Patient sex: F
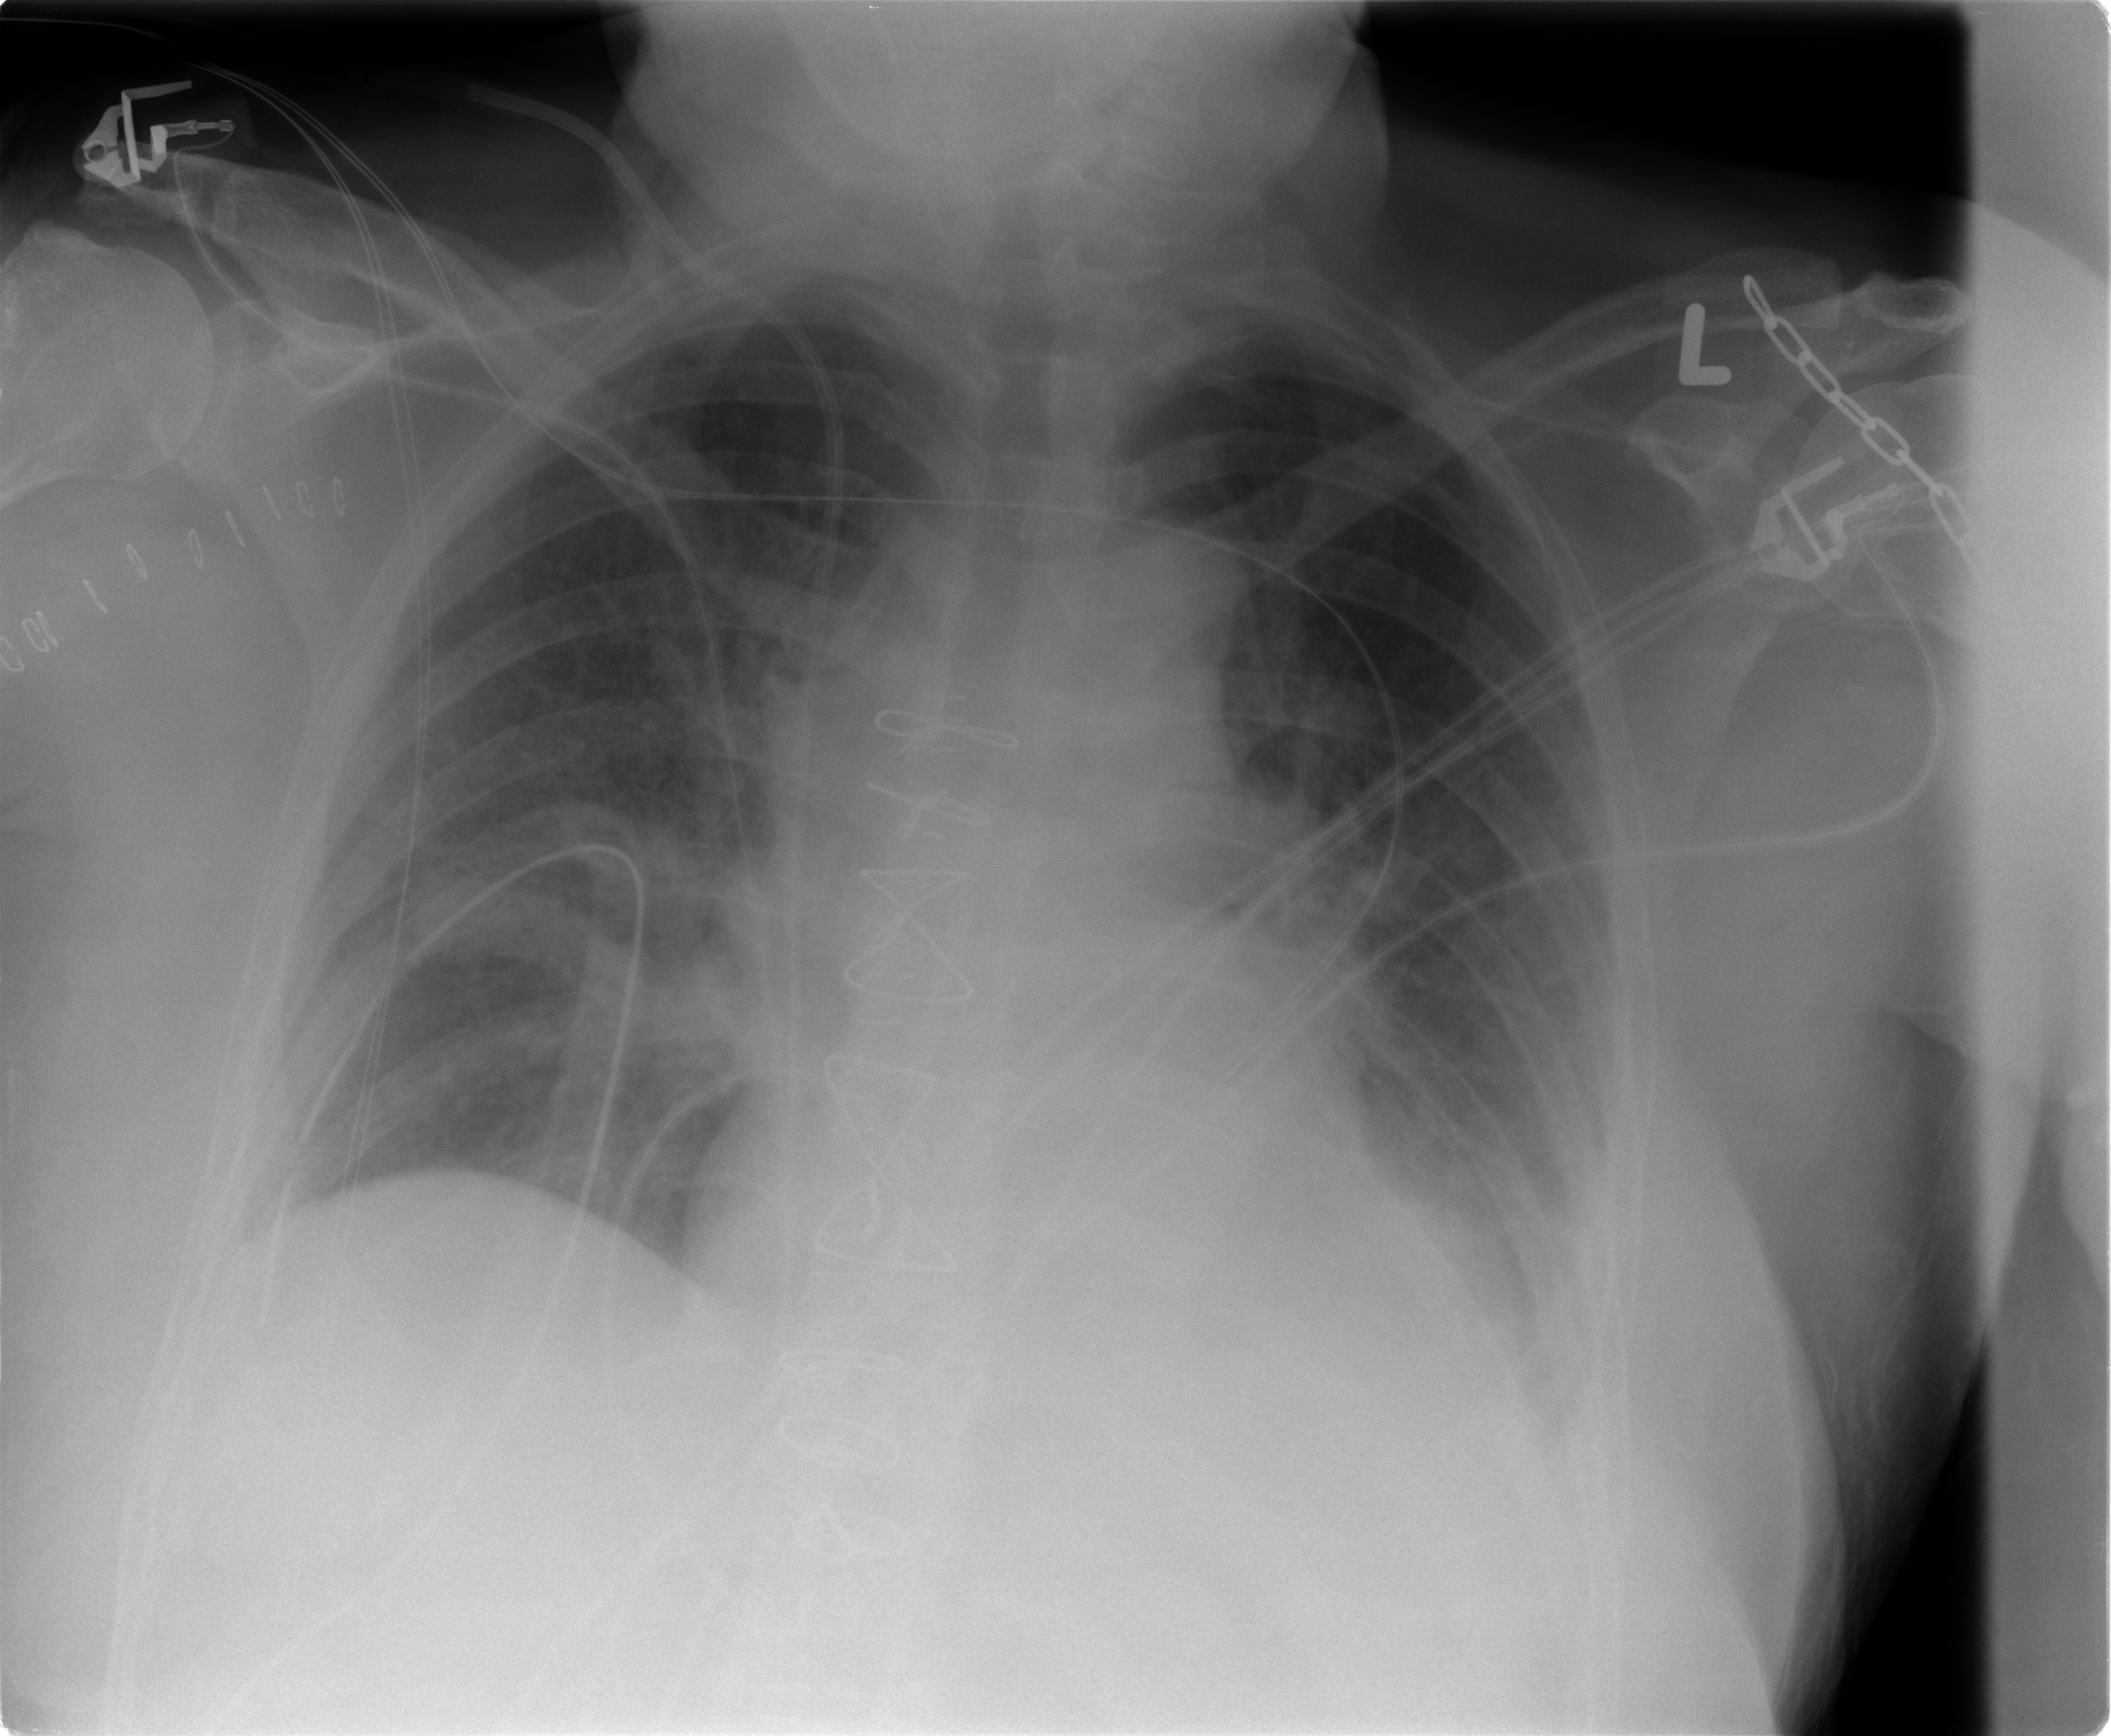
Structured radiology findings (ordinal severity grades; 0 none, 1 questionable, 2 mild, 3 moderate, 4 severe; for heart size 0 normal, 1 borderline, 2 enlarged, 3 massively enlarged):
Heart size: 2
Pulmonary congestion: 2
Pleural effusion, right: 0
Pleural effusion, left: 2
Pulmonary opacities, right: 2
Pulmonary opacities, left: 1
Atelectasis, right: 2
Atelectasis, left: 2